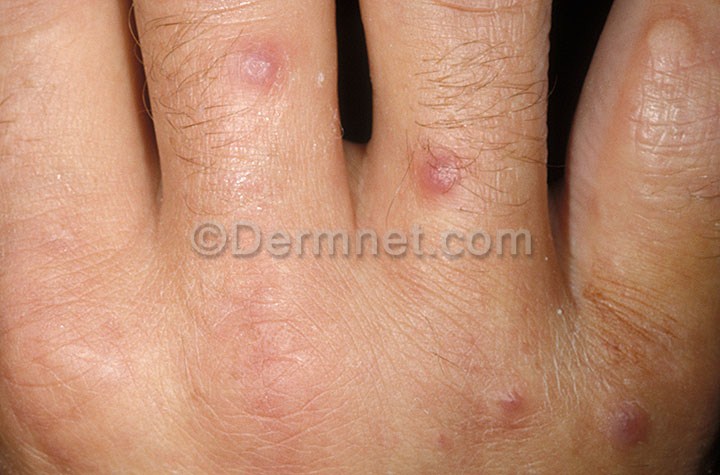
Disease: Scabies Lyme Disease and other Infestations and Bites